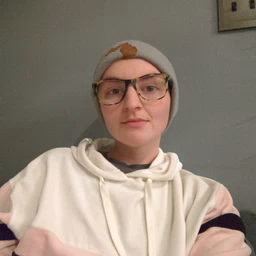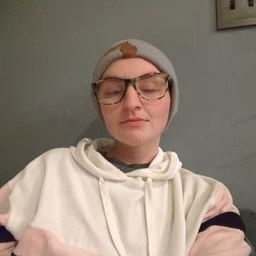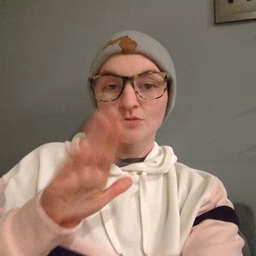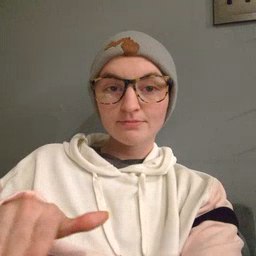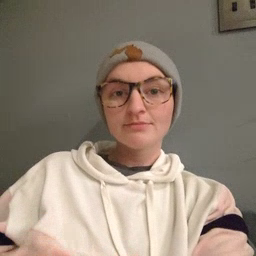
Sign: child